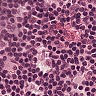
Metastatic tissue present: no